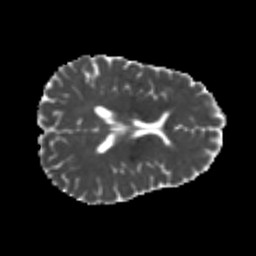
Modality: MD
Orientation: axial
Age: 22
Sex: female
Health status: healthy
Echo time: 0.074 s